Question: In my code I want set my custom stars but it didn't work properly
'''
<RatingBar
android:id="@+id/ratingBar"
android:layout_width="wrap_content"
android:layout_height="wrap_content"
android:layout_centerInParent="true"
android:numStars="5"
android:stepSize="1"
android:rating="1"
android:progressDrawable="@drawable/rating_bar_color"/>
'''
rating_bar_color.xml
'''
<layer-list xmlns:android="http://schemas.android.com/apk/res/android">
<item android:id="@android:id/background" android:drawable="@drawable/starw30" />
<item android:id="@android:id/progress" android:drawable="@drawable/star" />
</layer-list>
'''
I use this code and what I got in result

Where the lines is coming from. The stars are the same size as default star size.
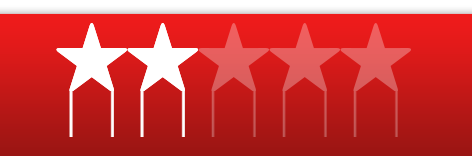
Answer: These lines comes because you are trying to wrap the Rating Bar image by using 'android:layout_height="wrap_content"'. So, as a solution you have to provide the height of the rating bar to the size of the image.
If the size of the rating bar image is 20, then try adding
'android:layout_height="20dip"'
This will work for you!